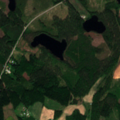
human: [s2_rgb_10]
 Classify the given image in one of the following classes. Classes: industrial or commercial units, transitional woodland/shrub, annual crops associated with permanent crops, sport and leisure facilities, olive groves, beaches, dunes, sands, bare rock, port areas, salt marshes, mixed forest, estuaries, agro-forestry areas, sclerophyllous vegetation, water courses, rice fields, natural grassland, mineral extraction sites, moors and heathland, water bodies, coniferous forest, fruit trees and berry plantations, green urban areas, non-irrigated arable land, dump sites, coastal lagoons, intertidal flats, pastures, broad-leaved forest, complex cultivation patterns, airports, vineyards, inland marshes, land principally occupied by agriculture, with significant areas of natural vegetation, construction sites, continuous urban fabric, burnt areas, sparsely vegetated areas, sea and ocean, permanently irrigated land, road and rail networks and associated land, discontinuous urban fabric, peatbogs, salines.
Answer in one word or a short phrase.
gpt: land principally occupied by agriculture, with significant areas of natural vegetation, broad-leaved forest, coniferous forest, mixed forest, transitional woodland/shrub